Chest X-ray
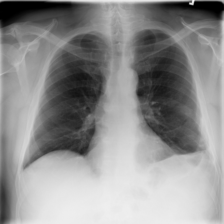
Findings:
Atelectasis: negative
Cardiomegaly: negative
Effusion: negative
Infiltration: negative
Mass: negative
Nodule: negative
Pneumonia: negative
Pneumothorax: negative
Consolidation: negative
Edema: negative
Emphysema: negative
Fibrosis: negative
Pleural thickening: negative
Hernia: negative